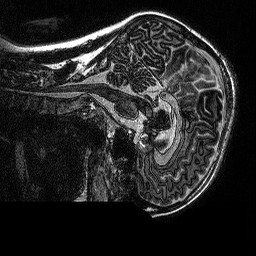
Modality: MP2RAGE
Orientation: sagittal
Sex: female
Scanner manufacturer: siemens
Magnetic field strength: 3 T
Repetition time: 5 s
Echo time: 0.00292 s